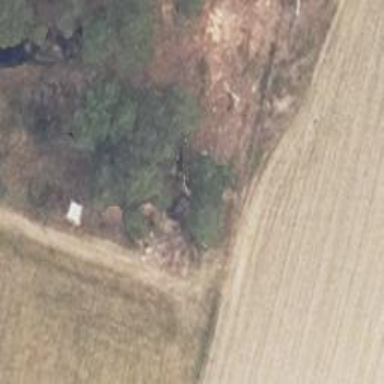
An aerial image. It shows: Hunting stand.